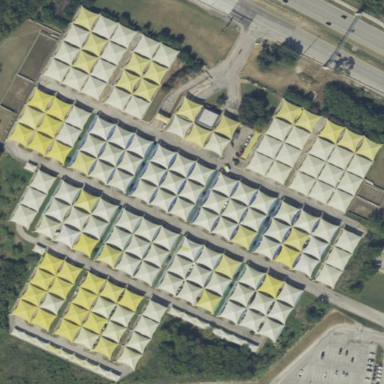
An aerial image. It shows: Carports parking area provided by The Parking Spot.